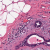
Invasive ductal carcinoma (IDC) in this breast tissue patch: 0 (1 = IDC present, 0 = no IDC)